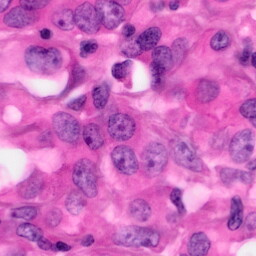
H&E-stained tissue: Pancreatic